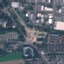
Label: Industrial